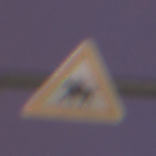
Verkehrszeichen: ReiterRechts
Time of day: SunriseSunset
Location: Outdoor (Urban)
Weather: PartlyCloudy
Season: NotSpecified
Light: Artificial